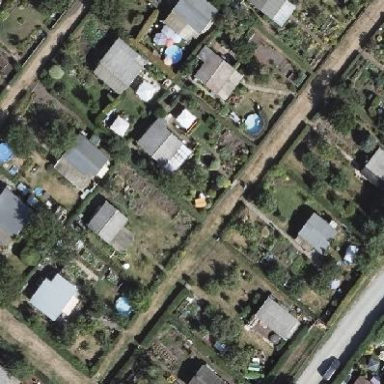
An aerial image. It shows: Plot in the allotments.